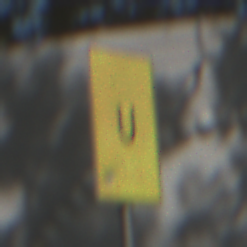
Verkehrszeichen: AnkuendigungOderFortsetzungUmleitungOhnePfeilsymbol
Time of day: Midday
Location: Outdoor (Suburban)
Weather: Clear
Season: NotSpecified
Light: Natural